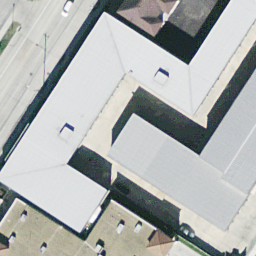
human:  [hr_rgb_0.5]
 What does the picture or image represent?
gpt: buildings